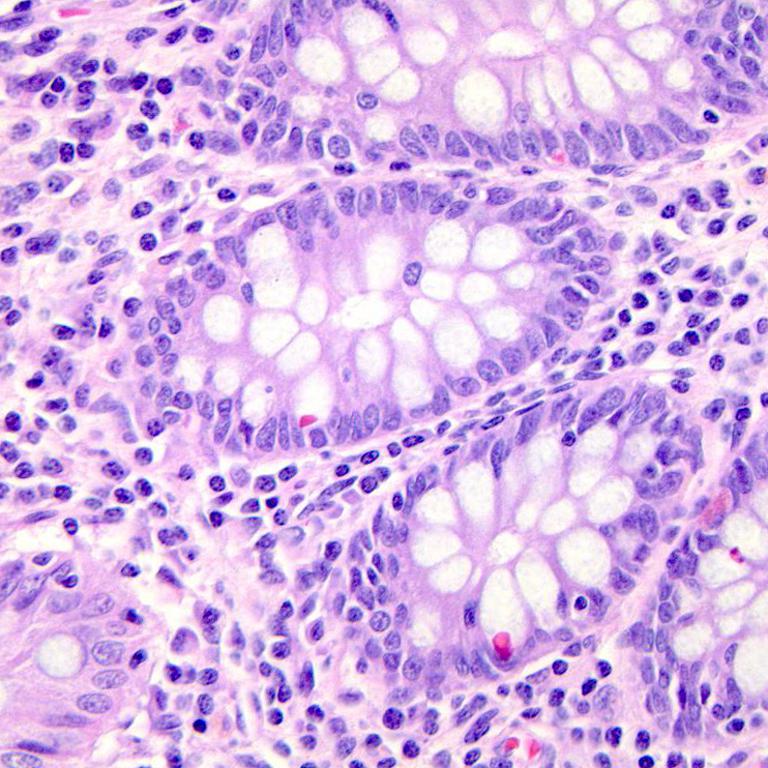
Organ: colon
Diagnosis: benign